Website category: phone
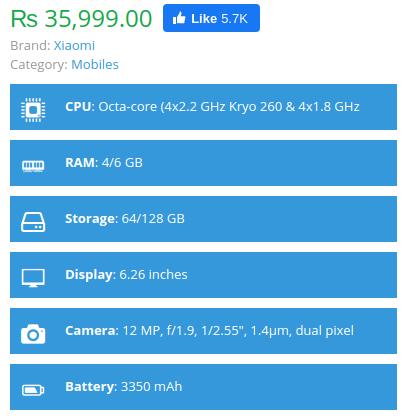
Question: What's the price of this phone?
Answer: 35,999.00

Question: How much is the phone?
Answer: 35,999.00

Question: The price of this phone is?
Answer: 35,999.00

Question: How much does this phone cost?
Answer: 35,999.00

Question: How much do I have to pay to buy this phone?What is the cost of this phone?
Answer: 35,999.00

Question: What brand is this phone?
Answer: Xiaomi

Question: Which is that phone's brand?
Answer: Xiaomi

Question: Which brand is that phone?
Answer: Xiaomi

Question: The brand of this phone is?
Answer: Xiaomi

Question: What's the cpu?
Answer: Octa-core (4x2.2 GHz Kryo 260 & 4x1.8 GHz Kryo 260)

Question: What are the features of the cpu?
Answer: Octa-core (4x2.2 GHz Kryo 260 & 4x1.8 GHz Kryo 260)

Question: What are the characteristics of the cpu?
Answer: Octa-core (4x2.2 GHz Kryo 260 & 4x1.8 GHz Kryo 260)

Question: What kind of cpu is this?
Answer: Octa-core (4x2.2 GHz Kryo 260 & 4x1.8 GHz Kryo 260)

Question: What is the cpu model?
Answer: Octa-core (4x2.2 GHz Kryo 260 & 4x1.8 GHz Kryo 260)

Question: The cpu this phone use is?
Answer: Octa-core (4x2.2 GHz Kryo 260 & 4x1.8 GHz Kryo 260)

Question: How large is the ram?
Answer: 4/6 GB

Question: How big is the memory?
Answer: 4/6 GB

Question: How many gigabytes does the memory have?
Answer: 4/6 GB

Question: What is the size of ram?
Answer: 4/6 GB

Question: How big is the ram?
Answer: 4/6 GB

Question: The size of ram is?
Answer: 4/6 GB

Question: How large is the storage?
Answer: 64/128 GB

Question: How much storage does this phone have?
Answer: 64/128 GB

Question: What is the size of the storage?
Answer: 64/128 GB

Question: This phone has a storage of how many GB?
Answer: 64/128 GB

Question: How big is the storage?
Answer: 64/128 GB

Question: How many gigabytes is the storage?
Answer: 64/128 GB

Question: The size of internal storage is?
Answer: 64/128 GB

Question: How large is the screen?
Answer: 6.26 inches

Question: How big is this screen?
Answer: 6.26 inches

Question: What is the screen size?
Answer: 6.26 inches

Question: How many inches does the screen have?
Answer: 6.26 inches

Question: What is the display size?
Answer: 6.26 inches

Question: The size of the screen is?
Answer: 6.26 inches

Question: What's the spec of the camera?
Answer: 12 MP, f/1.9, 1/2.55", 1.4m, dual pixel PDAF 5 MP, f/2.0, 1/5", 1.12m, depth sensor

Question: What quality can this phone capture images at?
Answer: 12 MP, f/1.9, 1/2.55", 1.4m, dual pixel PDAF 5 MP, f/2.0, 1/5", 1.12m, depth sensor

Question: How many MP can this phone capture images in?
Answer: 12 MP, f/1.9, 1/2.55", 1.4m, dual pixel PDAF 5 MP, f/2.0, 1/5", 1.12m, depth sensor

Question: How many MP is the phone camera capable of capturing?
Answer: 12 MP, f/1.9, 1/2.55", 1.4m, dual pixel PDAF 5 MP, f/2.0, 1/5", 1.12m, depth sensor

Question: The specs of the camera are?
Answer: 12 MP, f/1.9, 1/2.55", 1.4m, dual pixel PDAF 5 MP, f/2.0, 1/5", 1.12m, depth sensor

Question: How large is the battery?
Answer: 3350 mAh

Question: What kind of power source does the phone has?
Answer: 3350 mAh

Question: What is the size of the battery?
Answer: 3350 mAh

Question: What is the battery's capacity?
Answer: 3350 mAh

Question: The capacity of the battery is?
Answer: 3350 mAh